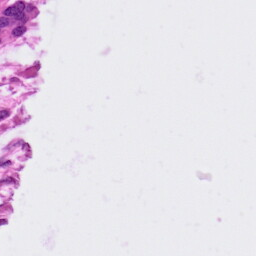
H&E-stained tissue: Ovarian